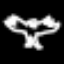
Label: angel